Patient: sex F, age 54
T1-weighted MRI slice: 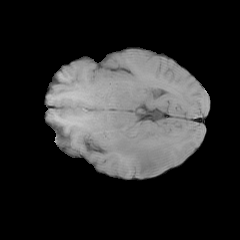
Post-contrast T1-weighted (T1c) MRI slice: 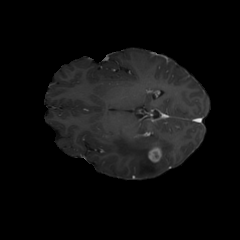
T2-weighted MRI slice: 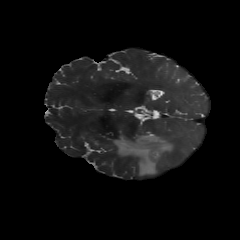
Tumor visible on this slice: yes
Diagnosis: Glioblastoma, IDH-wildtype
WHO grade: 4